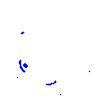
Particle: pion